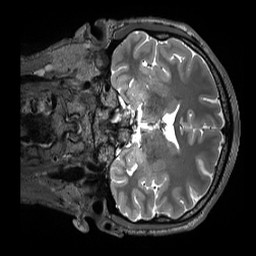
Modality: T2w
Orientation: coronal
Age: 28
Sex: male
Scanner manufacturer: siemens
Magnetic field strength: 3 T
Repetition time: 3.2 s
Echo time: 0.408 s